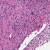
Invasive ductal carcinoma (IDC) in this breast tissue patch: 0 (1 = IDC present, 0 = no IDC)